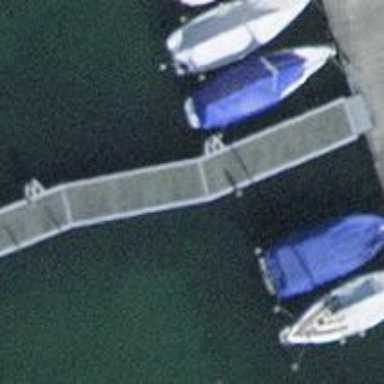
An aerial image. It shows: Footway pier with metal grid surface.